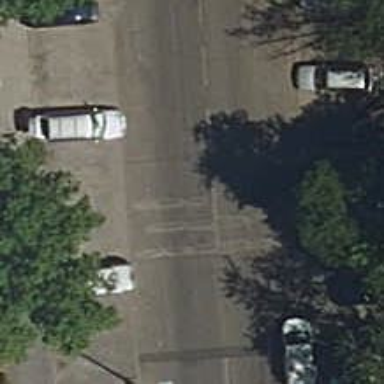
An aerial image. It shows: Bump for traffic calming.